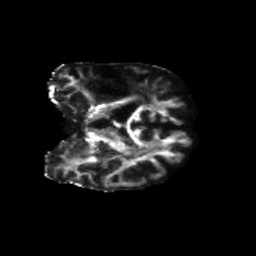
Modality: FA
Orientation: coronal
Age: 56
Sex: female
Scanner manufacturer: siemens
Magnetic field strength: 3 T
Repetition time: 5.25 s
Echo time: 0.08 s